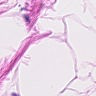
Metastatic tissue present: no